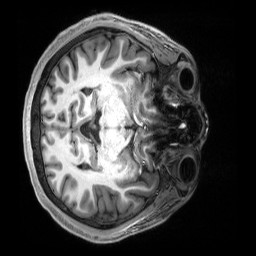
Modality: T1w
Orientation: axial
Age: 22
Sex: male
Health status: healthy
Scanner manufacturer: siemens
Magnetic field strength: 3 T
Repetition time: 2.5 s
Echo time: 0.00222 s